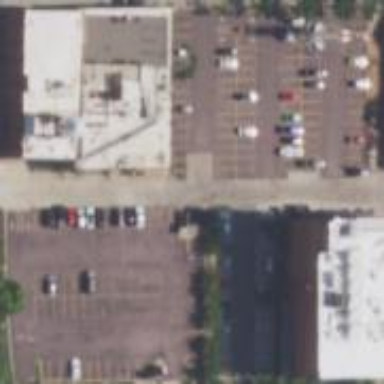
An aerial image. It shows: Commercial parking lot with asphalt surface.